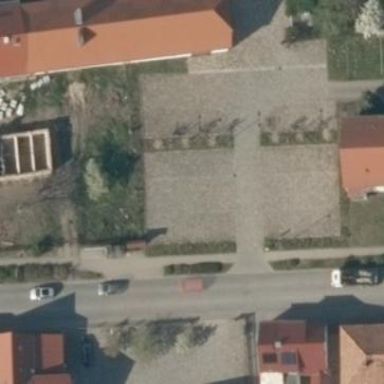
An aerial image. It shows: Parking area with cobblestone surface.